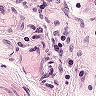
Metastatic tissue present: no